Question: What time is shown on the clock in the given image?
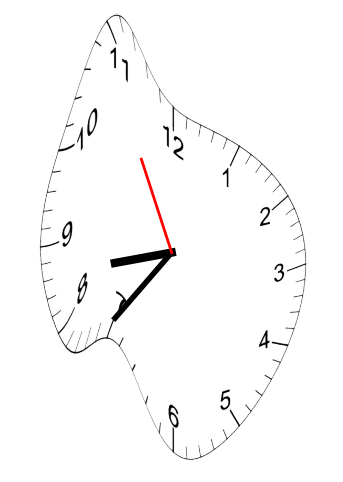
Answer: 08:35:55